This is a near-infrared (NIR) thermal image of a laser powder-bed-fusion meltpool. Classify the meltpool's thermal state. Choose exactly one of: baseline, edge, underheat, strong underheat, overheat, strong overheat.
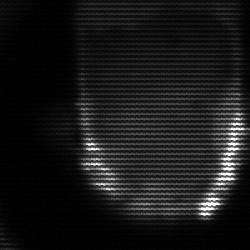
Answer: baseline